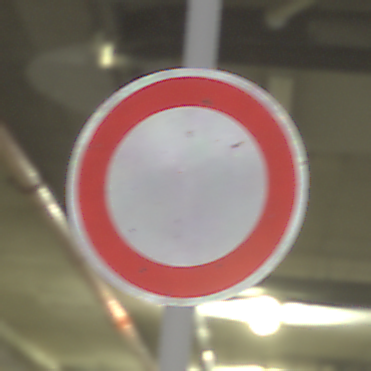
Verkehrszeichen: VerbotFahrzeugeAllerArt
Umgebung: Indoor, Special
Tageszeit: NotSpecified
Wetter: NotSpecified
Licht: Artificial
Jahreszeit: NotSpecified
Kontrast: HighContrast